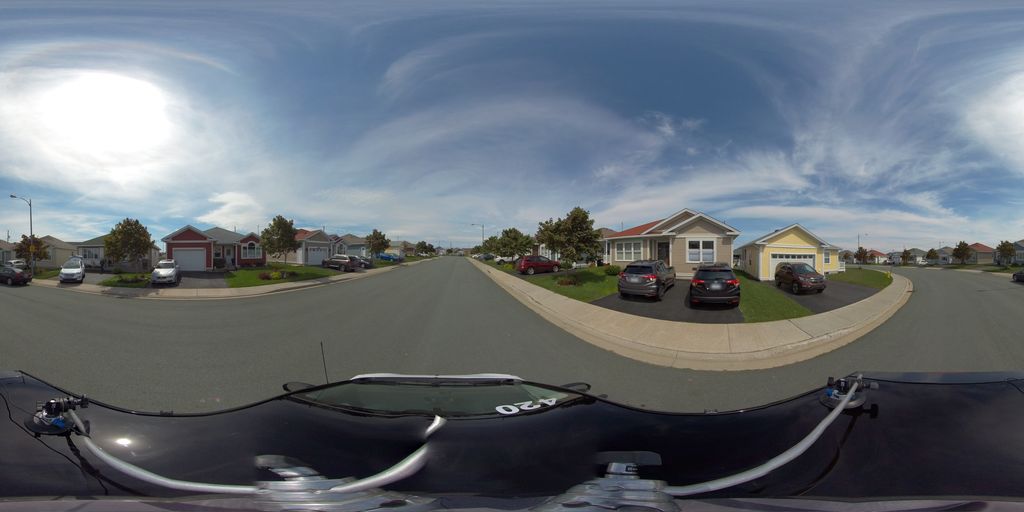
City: st_johns